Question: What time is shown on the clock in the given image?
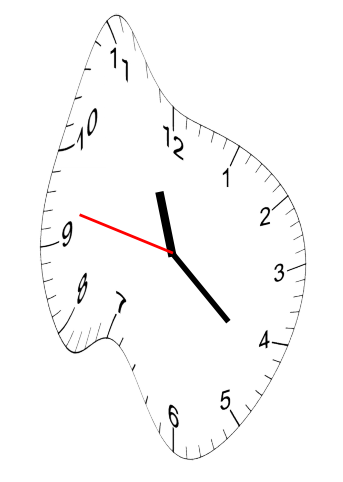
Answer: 11:21:47